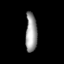
Tissue: lung
Cell type: Myeloid cells
Senescence score: 0.5766
Nuclear area (px): 445
Mean DAPI intensity: 153.364